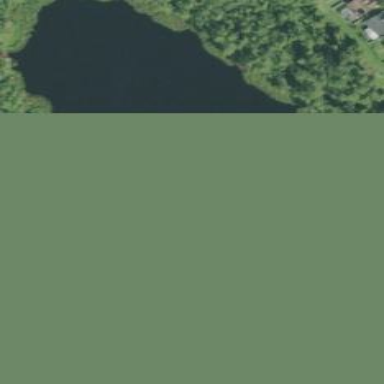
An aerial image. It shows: Beautiful lake surrounded by nature.